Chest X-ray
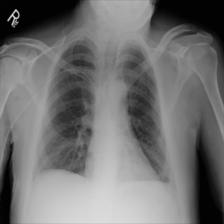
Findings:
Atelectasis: negative
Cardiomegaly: negative
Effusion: negative
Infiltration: negative
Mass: negative
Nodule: negative
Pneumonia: negative
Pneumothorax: negative
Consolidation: negative
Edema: negative
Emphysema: negative
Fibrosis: negative
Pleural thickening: negative
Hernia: negative